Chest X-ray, PA view. Patient: 51 years old, sex M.
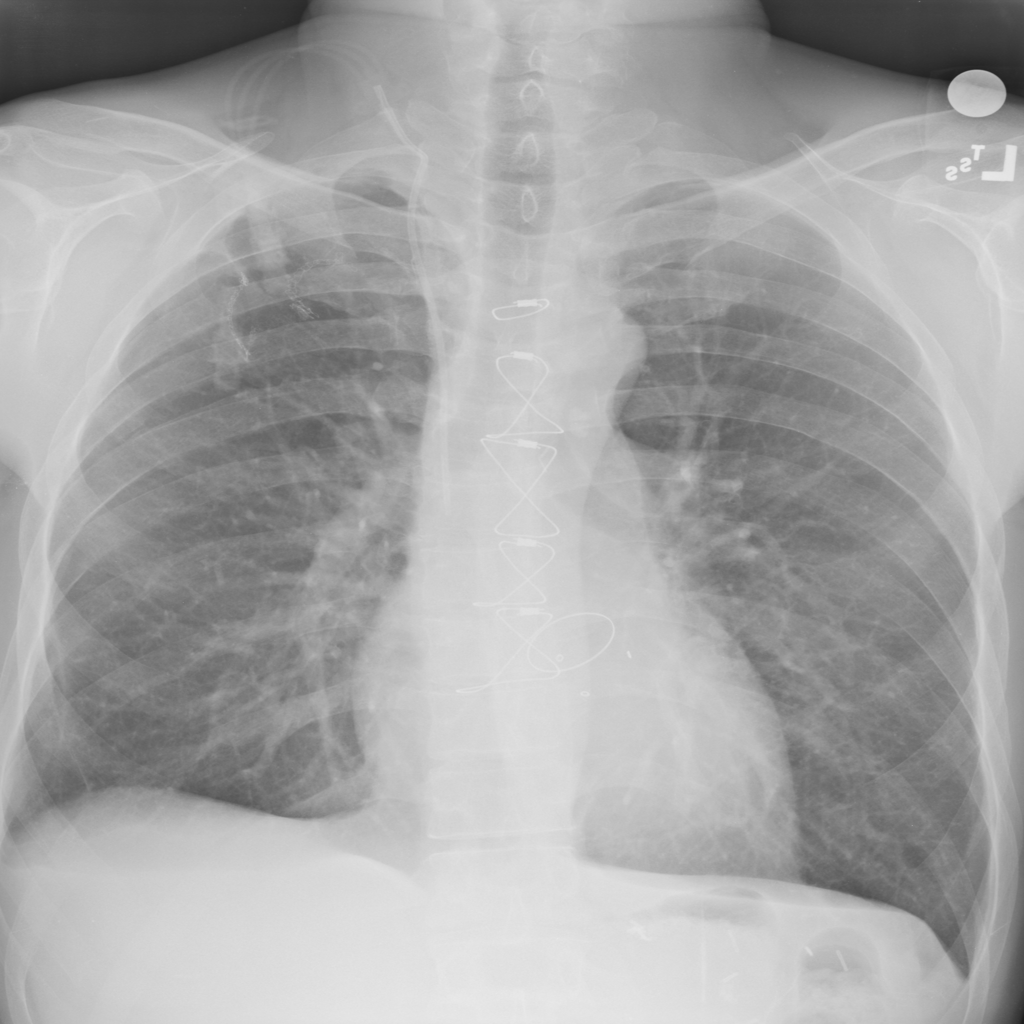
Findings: Effusion